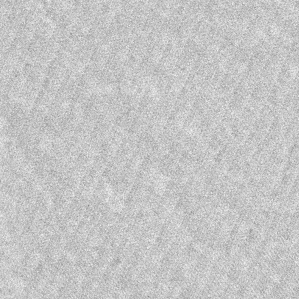
Label: frost